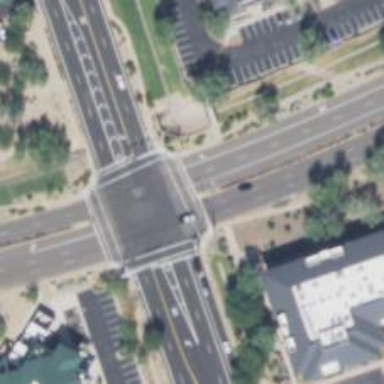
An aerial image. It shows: Solid stop line on the road marking.